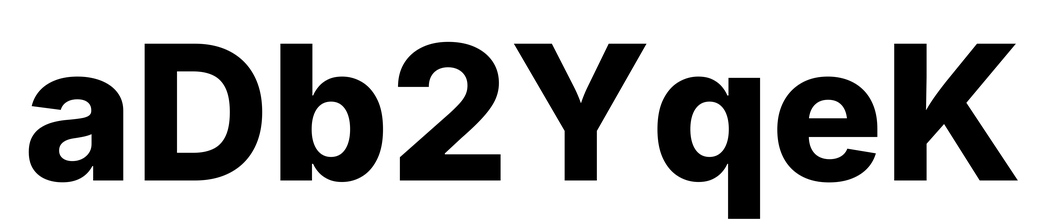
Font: Inter_ExtraBold